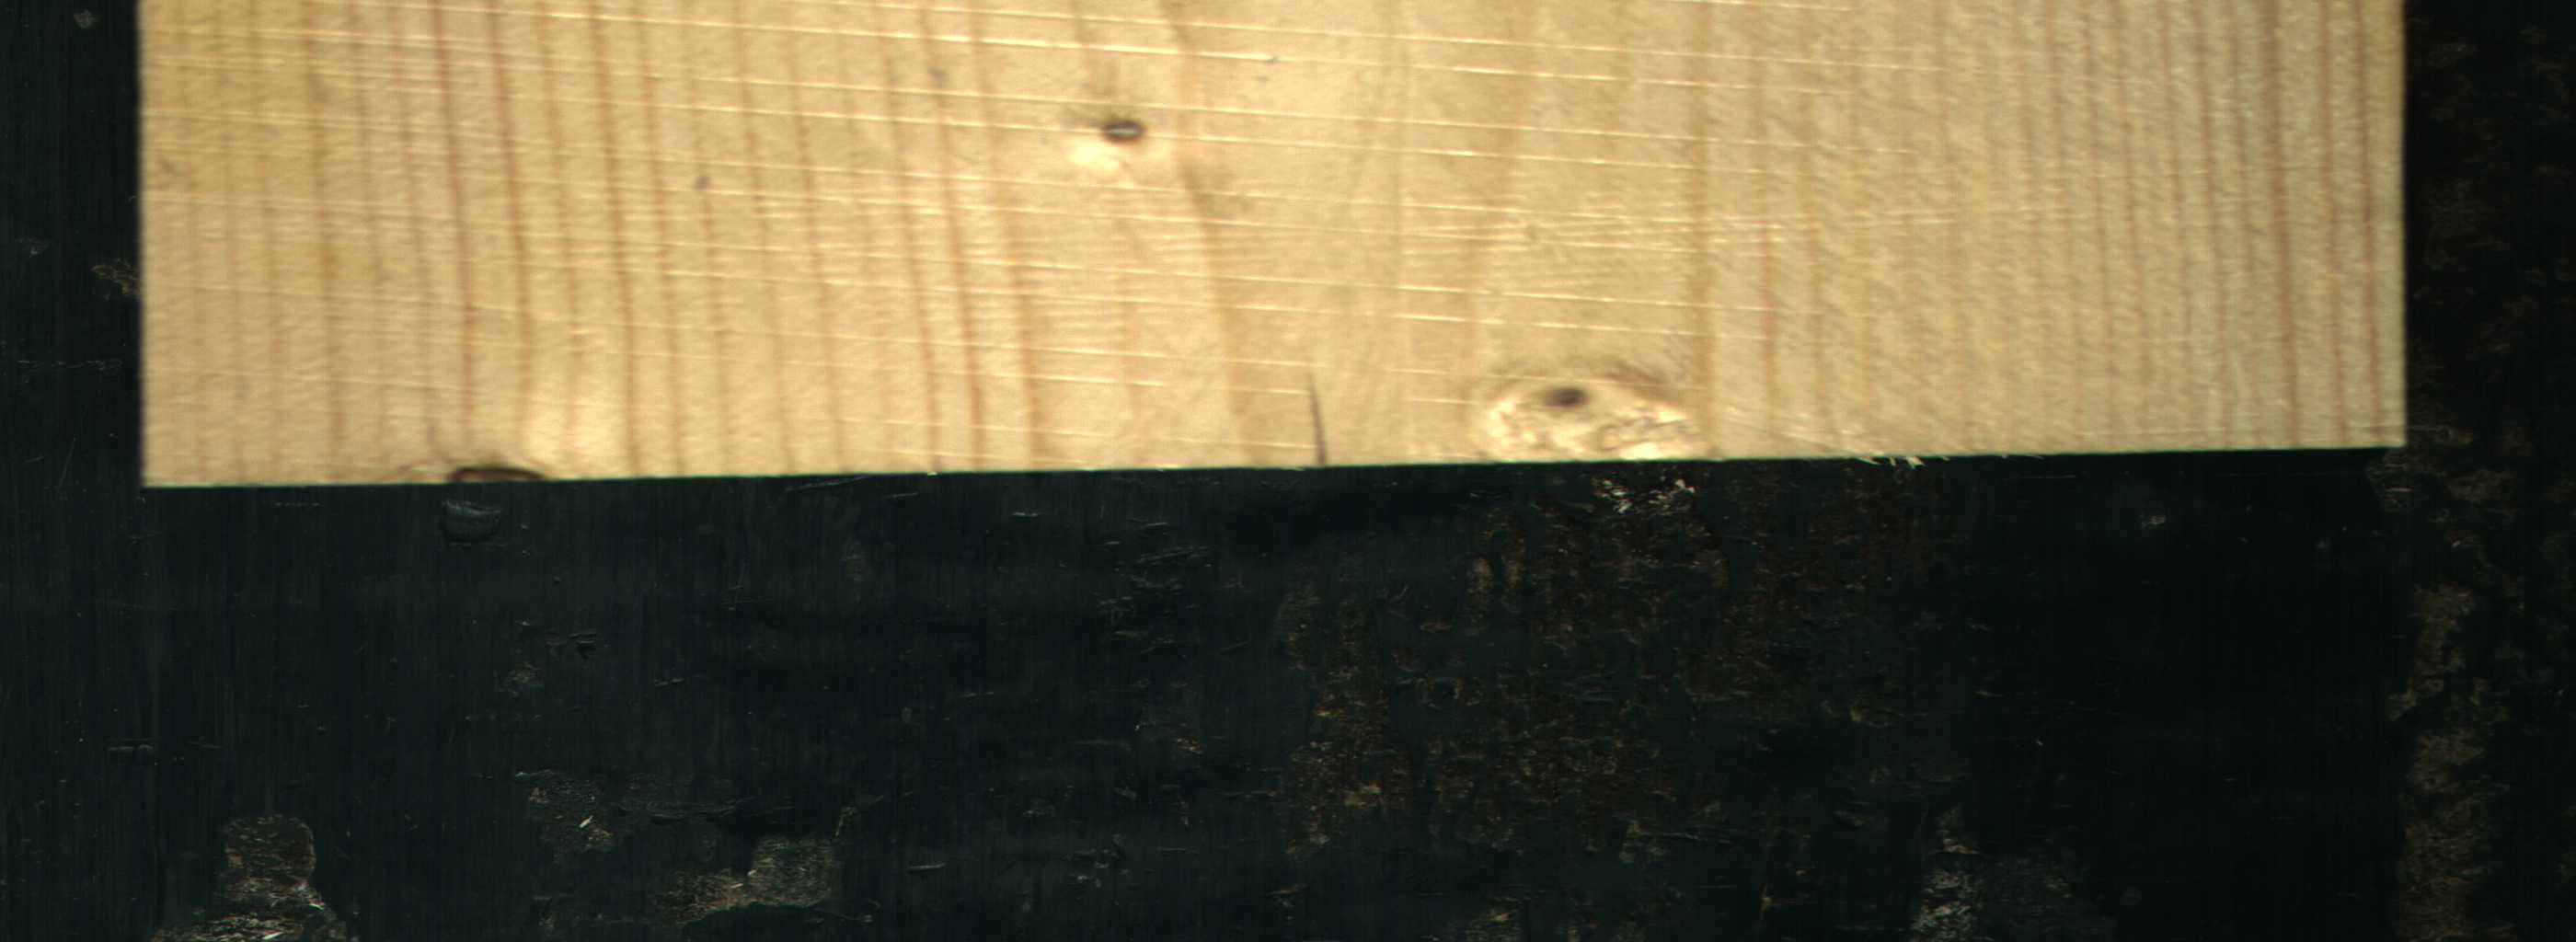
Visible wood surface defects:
Live_Knot
Live_Knot
Live_Knot